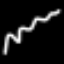
Label: squiggle